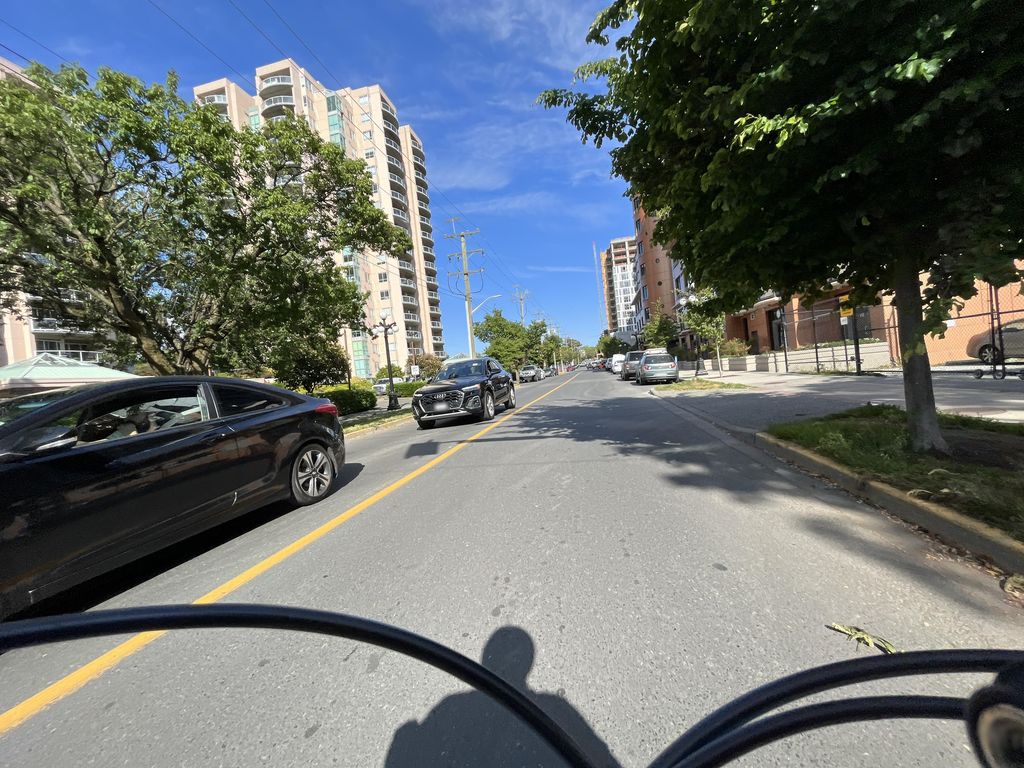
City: victoria